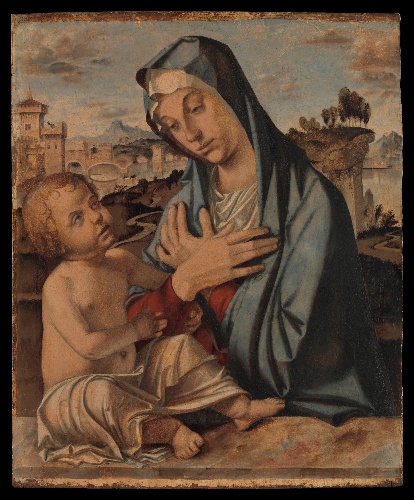
Title: Madonna Adoring the Child
Artist: Bartolomeo Montagna (Bartolomeo Cincani)
Artist bio: Italian, Vicentine, before 1459–1523
Object type: Painting
Classification: Paintings
Medium: Oil(?) on wood
Dimensions: 24 3/4 x 20 1/2 in. (62.9 x 52.1 cm)
Department: European Paintings
Credit line: Rogers Fund, 1909
Accession year: 1909
Repository: Metropolitan Museum of Art, New York, NY
Tags: Madonna and Child|Jesus